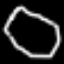
Label: octagon